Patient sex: F
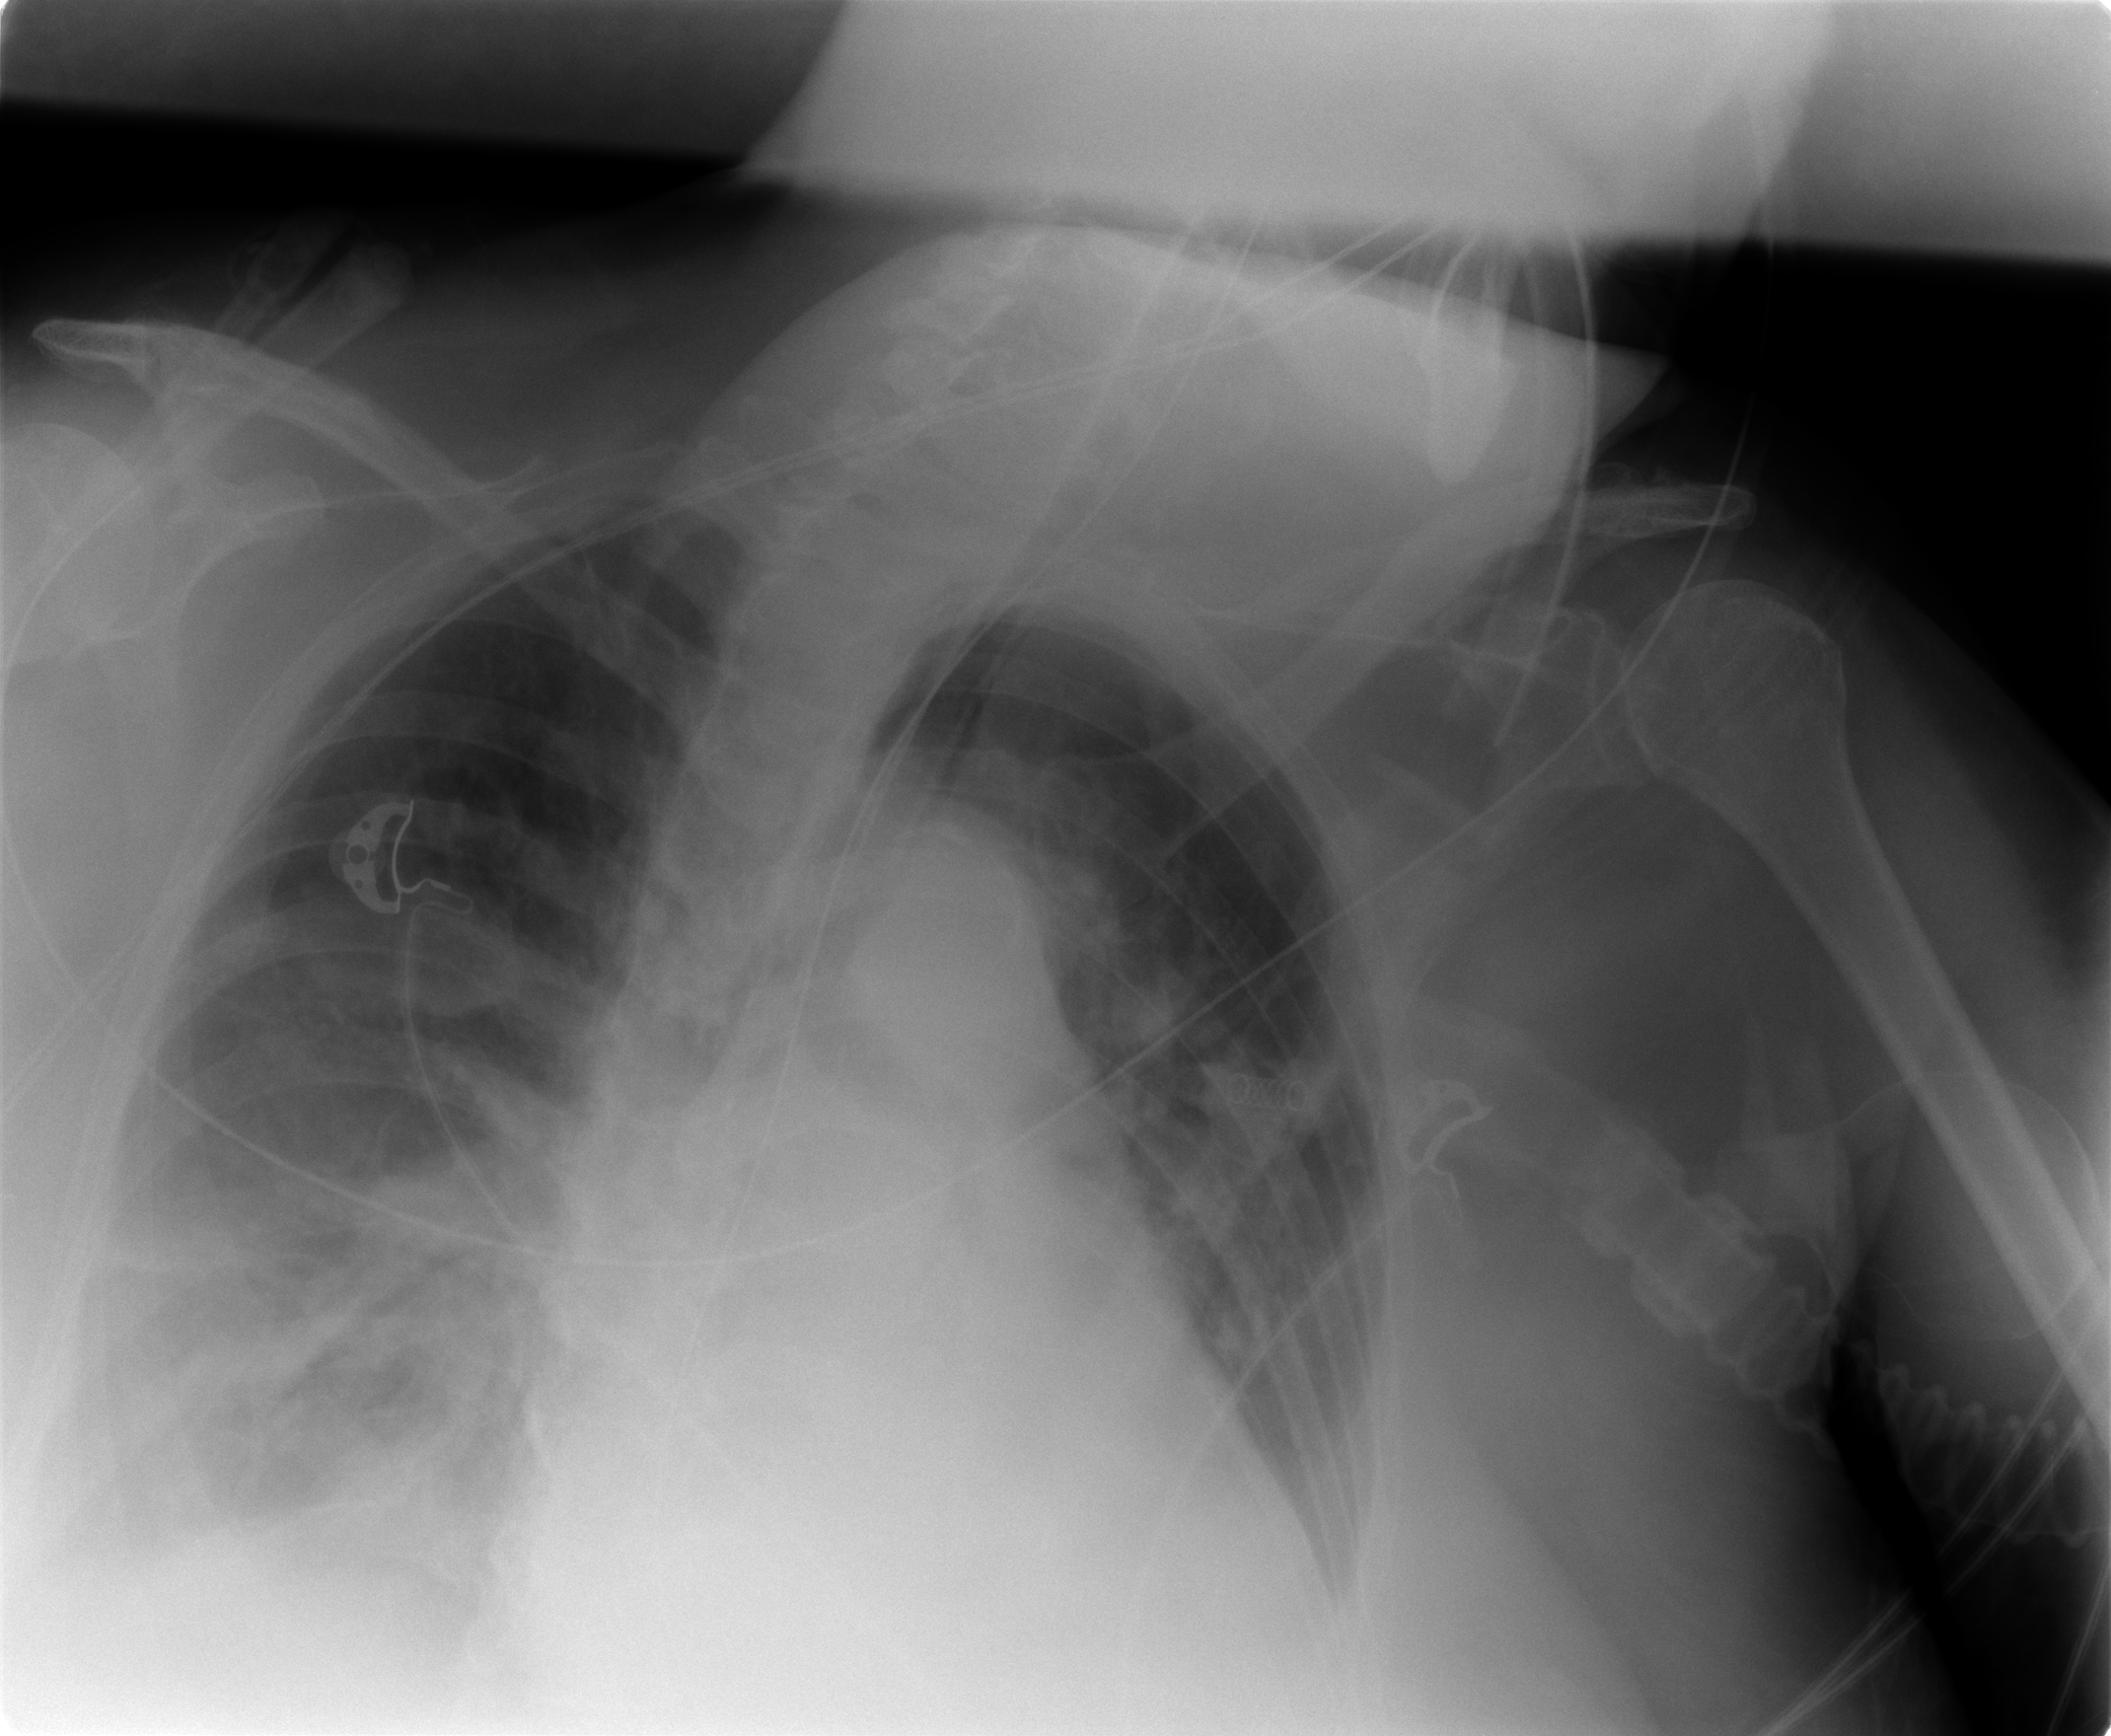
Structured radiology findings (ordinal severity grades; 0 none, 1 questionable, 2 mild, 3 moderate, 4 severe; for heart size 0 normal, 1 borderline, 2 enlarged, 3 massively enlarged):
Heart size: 3
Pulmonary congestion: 2
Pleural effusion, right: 2
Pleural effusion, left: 1
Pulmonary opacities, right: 3
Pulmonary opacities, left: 2
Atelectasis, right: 2
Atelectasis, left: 2